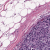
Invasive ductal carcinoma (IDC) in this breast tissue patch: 0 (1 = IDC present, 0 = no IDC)